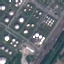
Label: Industrial